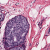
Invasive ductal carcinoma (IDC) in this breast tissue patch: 0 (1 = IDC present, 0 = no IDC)